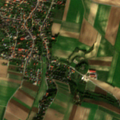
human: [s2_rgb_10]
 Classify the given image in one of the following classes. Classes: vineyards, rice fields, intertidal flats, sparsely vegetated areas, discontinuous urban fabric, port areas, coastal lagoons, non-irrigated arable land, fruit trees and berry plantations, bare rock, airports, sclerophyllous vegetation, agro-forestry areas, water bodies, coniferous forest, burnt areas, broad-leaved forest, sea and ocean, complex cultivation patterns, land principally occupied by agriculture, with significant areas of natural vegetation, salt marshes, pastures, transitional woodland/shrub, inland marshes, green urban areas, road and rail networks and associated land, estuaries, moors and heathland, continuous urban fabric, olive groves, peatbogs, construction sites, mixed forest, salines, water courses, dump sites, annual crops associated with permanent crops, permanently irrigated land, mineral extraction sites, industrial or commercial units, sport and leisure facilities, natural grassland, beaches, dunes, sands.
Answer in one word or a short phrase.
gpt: discontinuous urban fabric, non-irrigated arable land